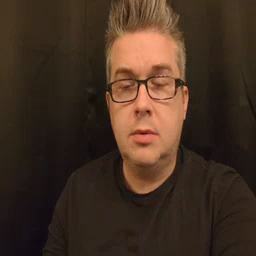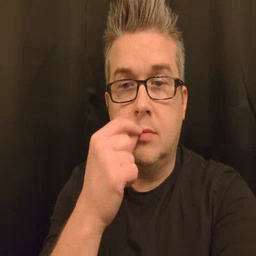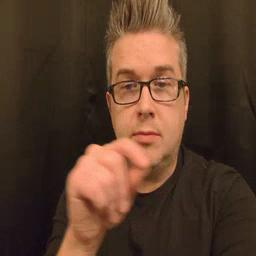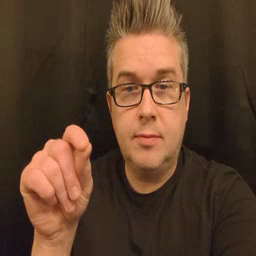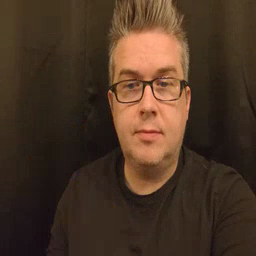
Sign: pencil